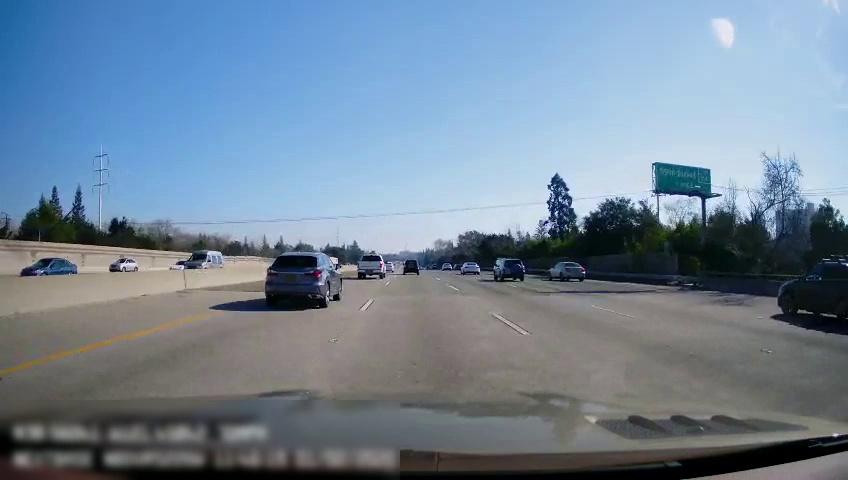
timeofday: Day
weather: Sunny
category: Vehicles | Car
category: Vehicles | Car
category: Vehicles | Car
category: Vehicles | Van
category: Drivable Space
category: Vehicles | Car
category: Vehicles | Truck
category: Vehicles | Car
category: Vehicles | Car
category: Vehicles | SUV
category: Vehicles | Van
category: Vehicles | Car
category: Vehicles | SUV
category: Vehicles | Car
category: Vehicles | SUV
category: Lanes | Current Lane
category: Lanes | Current Lane
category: Lanes | Alternate Lane
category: Lanes | Alternate Lane
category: Traffic | Signs